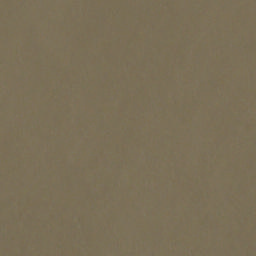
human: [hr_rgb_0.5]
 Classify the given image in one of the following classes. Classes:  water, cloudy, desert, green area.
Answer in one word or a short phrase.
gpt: cloudy